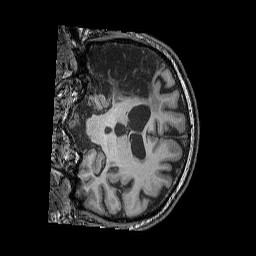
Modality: T1w
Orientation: coronal
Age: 51
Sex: male
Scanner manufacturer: siemens
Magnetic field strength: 3 T
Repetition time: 2.25 s
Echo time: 0.00411 s